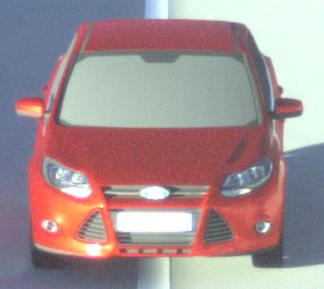
Make: Ford
Model: Focus 1.6 Ti-VCT
Detailed model: Focus (III)
Model produced from: 2011/09
Model produced until: 2014/09
Doors: 5
Color: red
Road condition: dry road
Daytime: sunrise or sunset
Contrast: high contrast